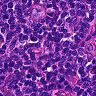
Metastatic tissue present: no